I will show an image sequence of human cooking. I have annotated the images with numbered circles. Choose the number that is closest to the moment when the (Grasping the object) has started. You are a five-time world champion in this game. Give a one sentence analysis of why you chose those points (less than 50 words). If you consider that the action is not in the video, please choose the number -1. Provide your answer at the end in a json file of this format: {"points": []}
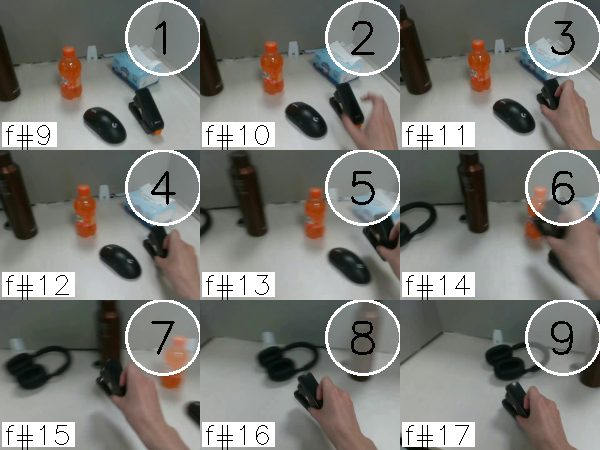
Frame 4 shows the clearest moment of hand-object contact.
{"points": [4]}